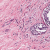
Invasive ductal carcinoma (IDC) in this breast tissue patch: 0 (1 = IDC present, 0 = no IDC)